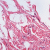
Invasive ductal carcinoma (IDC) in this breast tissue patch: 0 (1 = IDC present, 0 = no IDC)